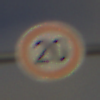
Verkehrszeichen: Geschwindigkeit20
Umgebung: Outdoor, Nature
Tageszeit: SunriseSunset
Wetter: PartlyCloudy
Licht: Natural
Jahreszeit: NotSpecified
Kontrast: HighContrast